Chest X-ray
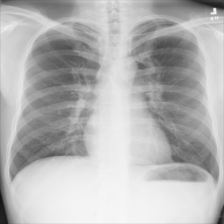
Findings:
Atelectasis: negative
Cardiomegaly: negative
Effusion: negative
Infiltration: negative
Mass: negative
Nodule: negative
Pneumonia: negative
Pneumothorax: negative
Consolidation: negative
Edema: negative
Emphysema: negative
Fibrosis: negative
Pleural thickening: negative
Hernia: negative